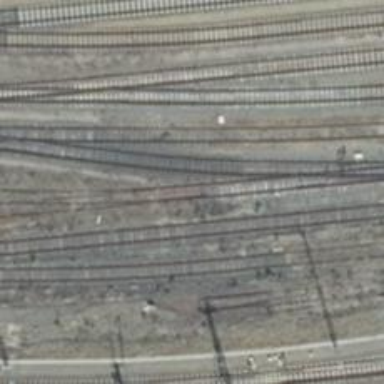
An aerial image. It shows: Railway switch.